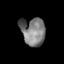
Tissue: skin
Cell type: Others
Senescence score: 0.6832
Nuclear area (px): 667
Mean DAPI intensity: 123.342